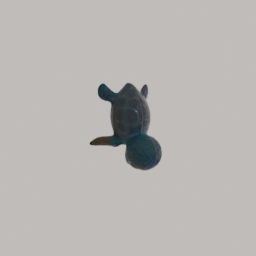
Label: animals